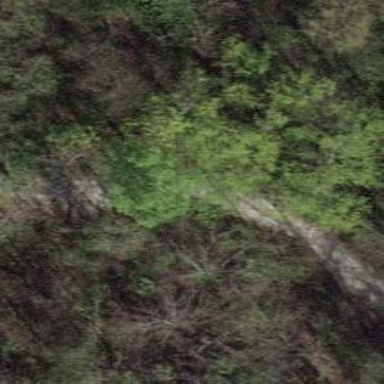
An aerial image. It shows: Path.